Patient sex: M
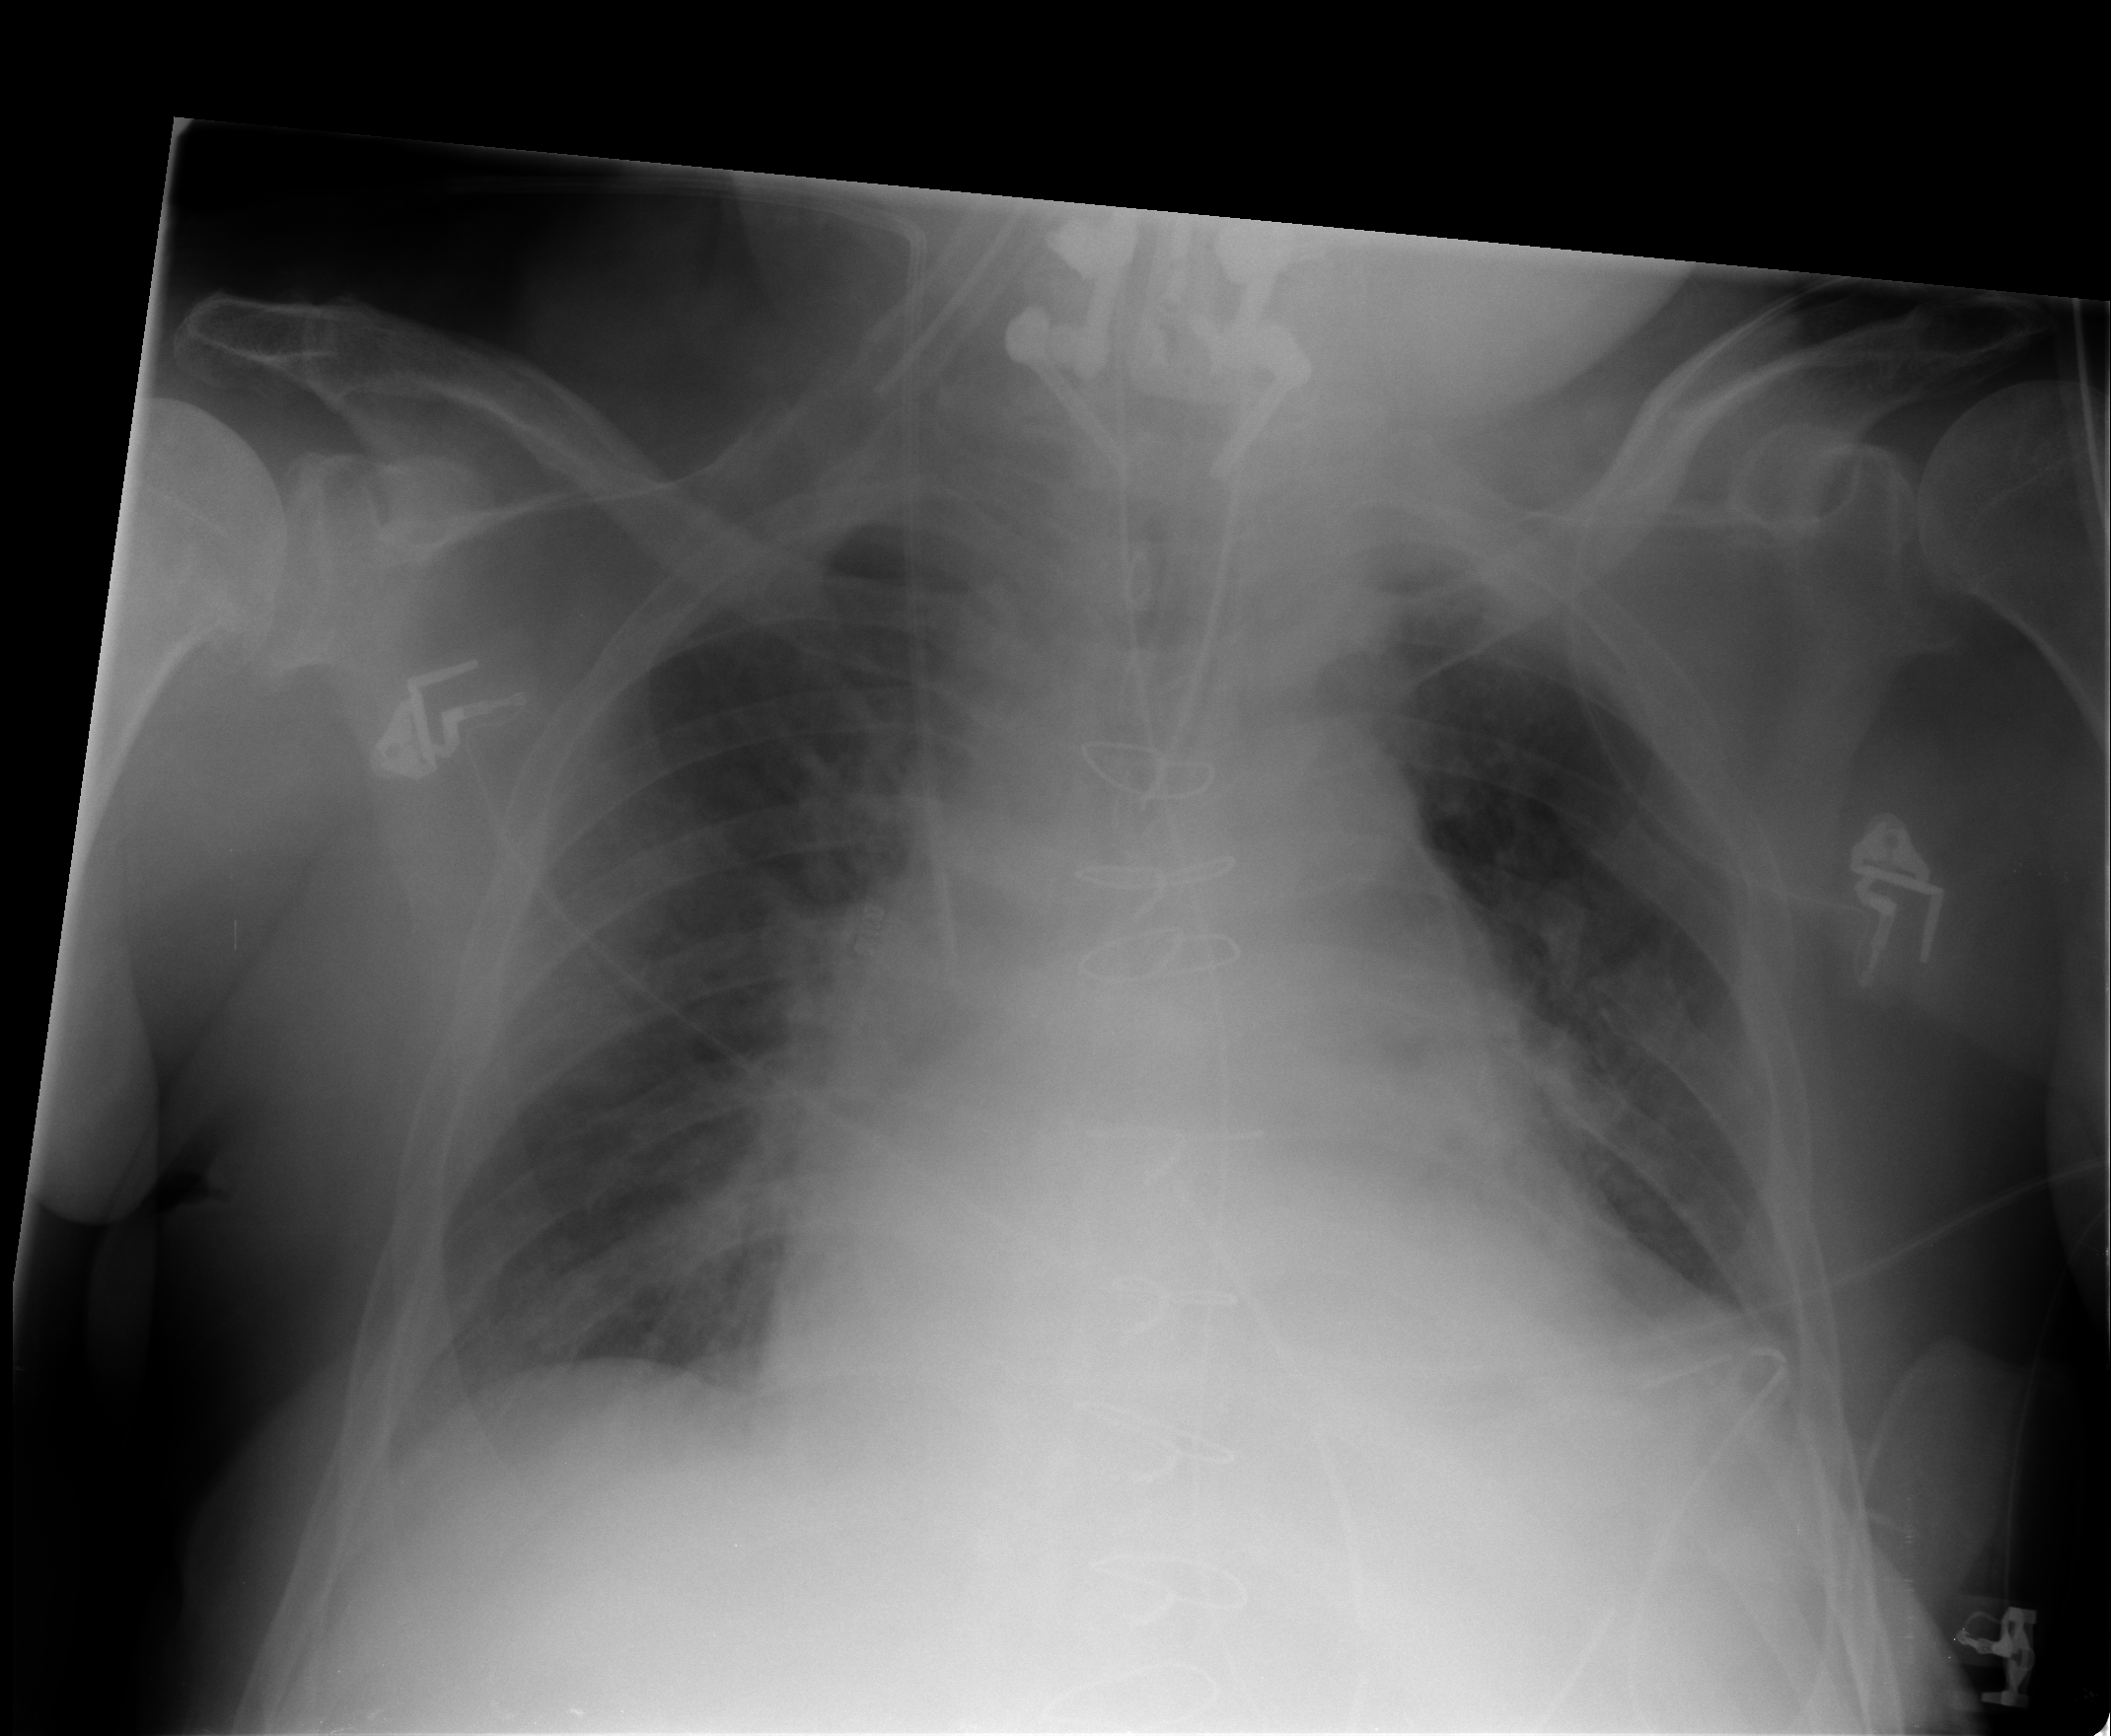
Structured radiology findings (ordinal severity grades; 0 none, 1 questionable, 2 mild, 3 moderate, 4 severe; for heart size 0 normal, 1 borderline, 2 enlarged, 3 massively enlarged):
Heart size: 2
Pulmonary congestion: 1
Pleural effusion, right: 0
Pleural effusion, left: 1
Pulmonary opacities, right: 0
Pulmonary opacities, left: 0
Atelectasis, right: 2
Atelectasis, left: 2